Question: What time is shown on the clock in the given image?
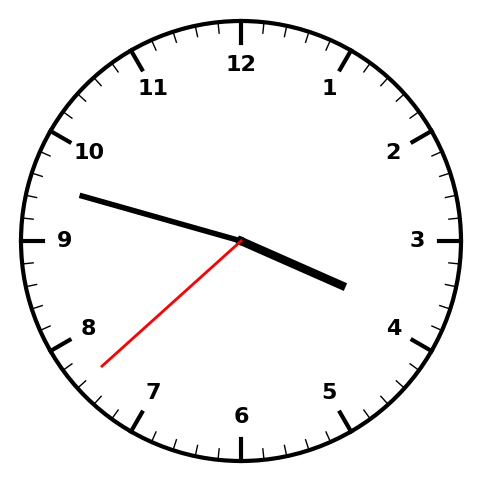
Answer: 03:47:38